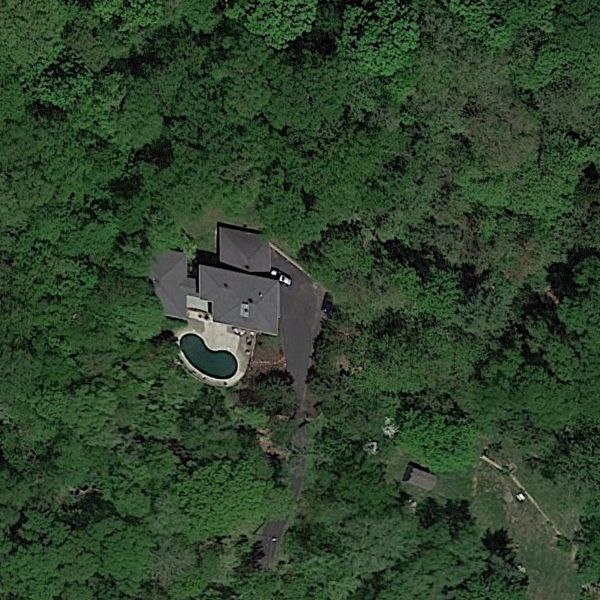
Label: SparseResidential